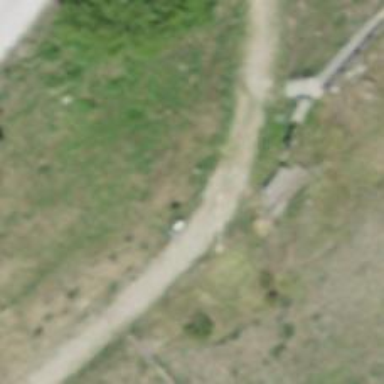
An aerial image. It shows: Unpaved track road.